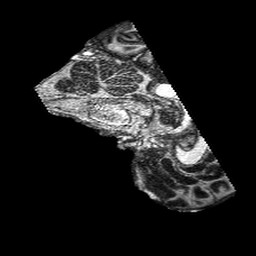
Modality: MP2RAGE
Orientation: sagittal